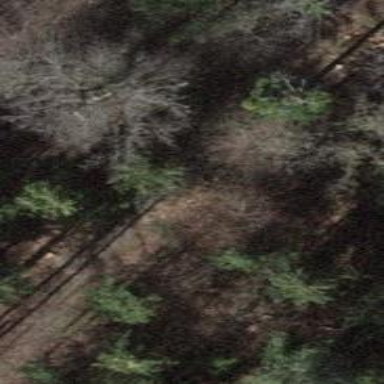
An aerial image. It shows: Path with excellent visibility for trail.